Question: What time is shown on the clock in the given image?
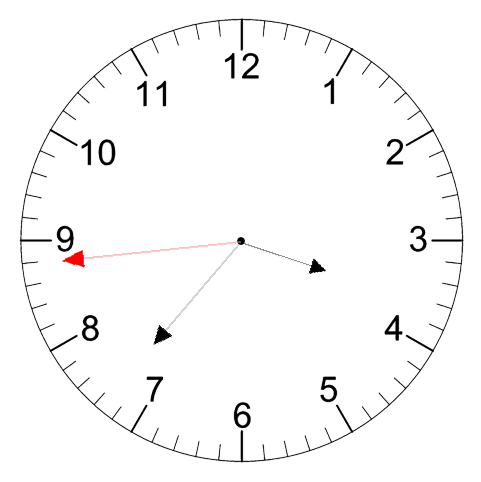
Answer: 03:36:44